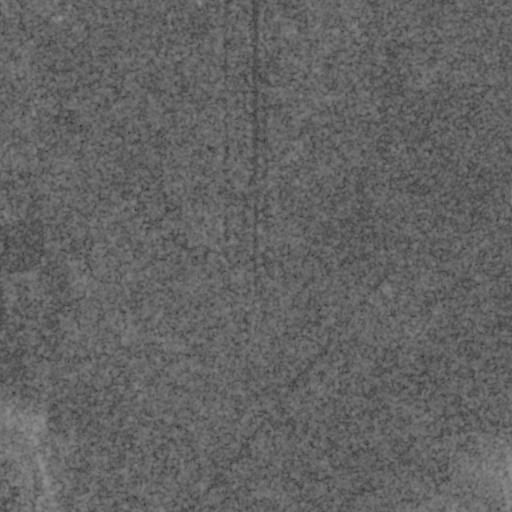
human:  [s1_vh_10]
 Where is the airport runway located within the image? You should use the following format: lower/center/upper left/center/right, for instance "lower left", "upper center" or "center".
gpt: The airport runway is located in the upper center of the image.
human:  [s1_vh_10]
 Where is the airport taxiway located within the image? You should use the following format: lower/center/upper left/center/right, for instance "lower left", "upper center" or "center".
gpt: The airport taxiway is located in the upper center of the image.
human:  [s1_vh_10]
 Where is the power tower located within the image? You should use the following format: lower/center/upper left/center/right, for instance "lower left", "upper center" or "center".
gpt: The power tower is located in the right of the image.
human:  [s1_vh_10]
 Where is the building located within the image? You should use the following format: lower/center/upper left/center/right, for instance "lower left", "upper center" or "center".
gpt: The building is located in the upper center of the image.
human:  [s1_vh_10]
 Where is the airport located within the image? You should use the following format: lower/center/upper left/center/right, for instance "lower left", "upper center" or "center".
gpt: There is no airport in the image.

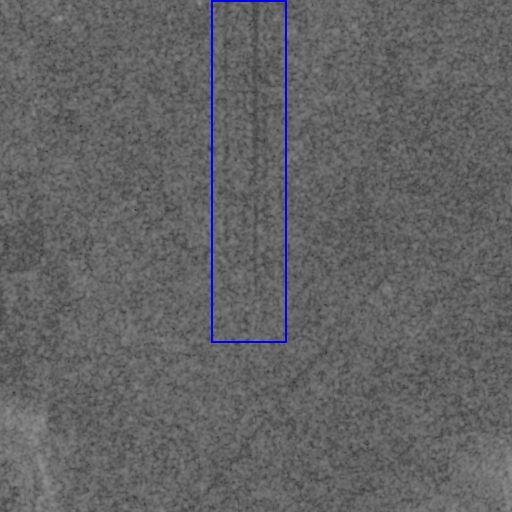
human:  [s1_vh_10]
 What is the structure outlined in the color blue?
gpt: The structure outlined in blue is an airport.
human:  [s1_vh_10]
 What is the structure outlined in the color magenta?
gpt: There is no magenta outline.